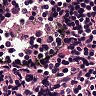
Metastatic tissue present: no